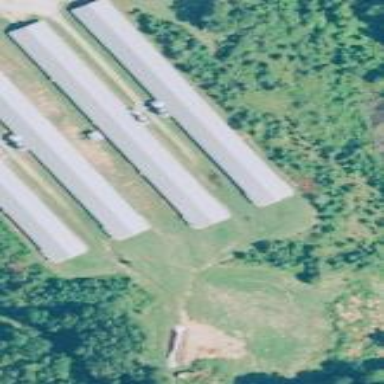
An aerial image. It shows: Poultry house.